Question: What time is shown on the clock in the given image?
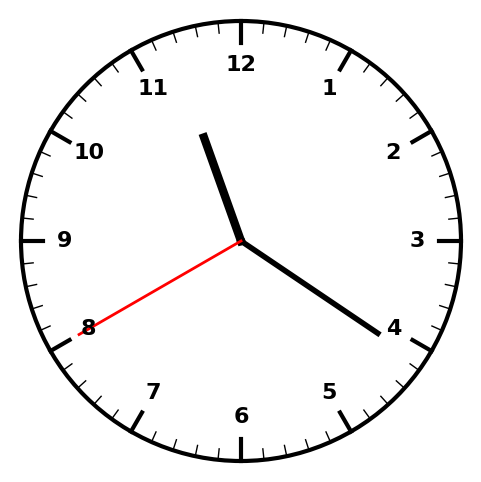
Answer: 11:20:40